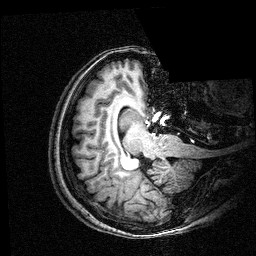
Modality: T1w
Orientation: axial
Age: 20
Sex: female